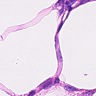
Metastatic tissue present: no